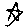
Label: star